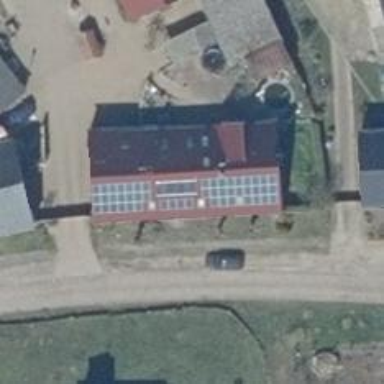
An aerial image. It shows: Small solar photovoltaic panel used as generator to produce electricity.